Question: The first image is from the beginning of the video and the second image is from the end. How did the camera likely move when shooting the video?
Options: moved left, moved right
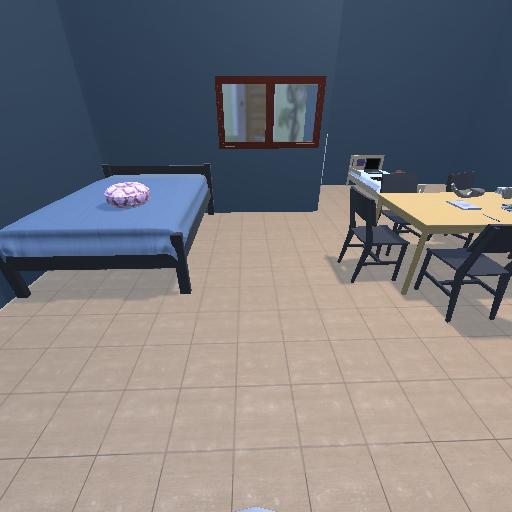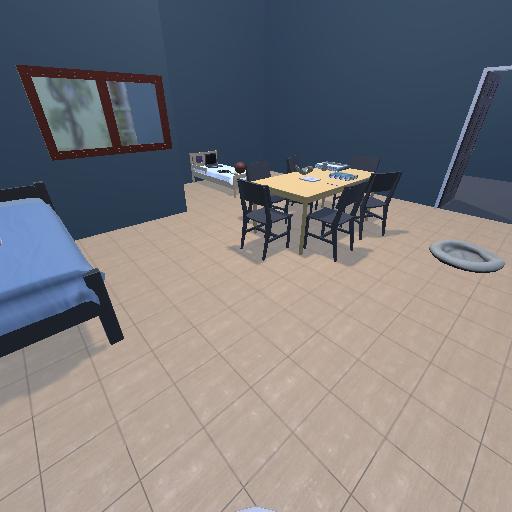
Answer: moved left